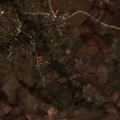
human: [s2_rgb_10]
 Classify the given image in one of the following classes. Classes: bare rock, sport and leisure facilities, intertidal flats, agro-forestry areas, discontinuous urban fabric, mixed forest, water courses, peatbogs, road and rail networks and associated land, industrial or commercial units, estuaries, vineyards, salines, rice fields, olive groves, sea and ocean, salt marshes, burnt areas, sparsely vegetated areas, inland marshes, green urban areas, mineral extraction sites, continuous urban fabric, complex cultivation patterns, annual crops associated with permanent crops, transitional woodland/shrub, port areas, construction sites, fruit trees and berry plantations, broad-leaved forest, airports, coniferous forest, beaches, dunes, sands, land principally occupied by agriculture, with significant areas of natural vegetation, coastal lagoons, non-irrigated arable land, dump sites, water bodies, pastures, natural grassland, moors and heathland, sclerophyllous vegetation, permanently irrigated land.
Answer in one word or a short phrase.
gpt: complex cultivation patterns, land principally occupied by agriculture, with significant areas of natural vegetation, broad-leaved forest